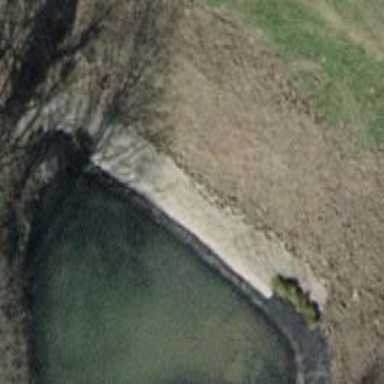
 serving as water hazard for golf course."